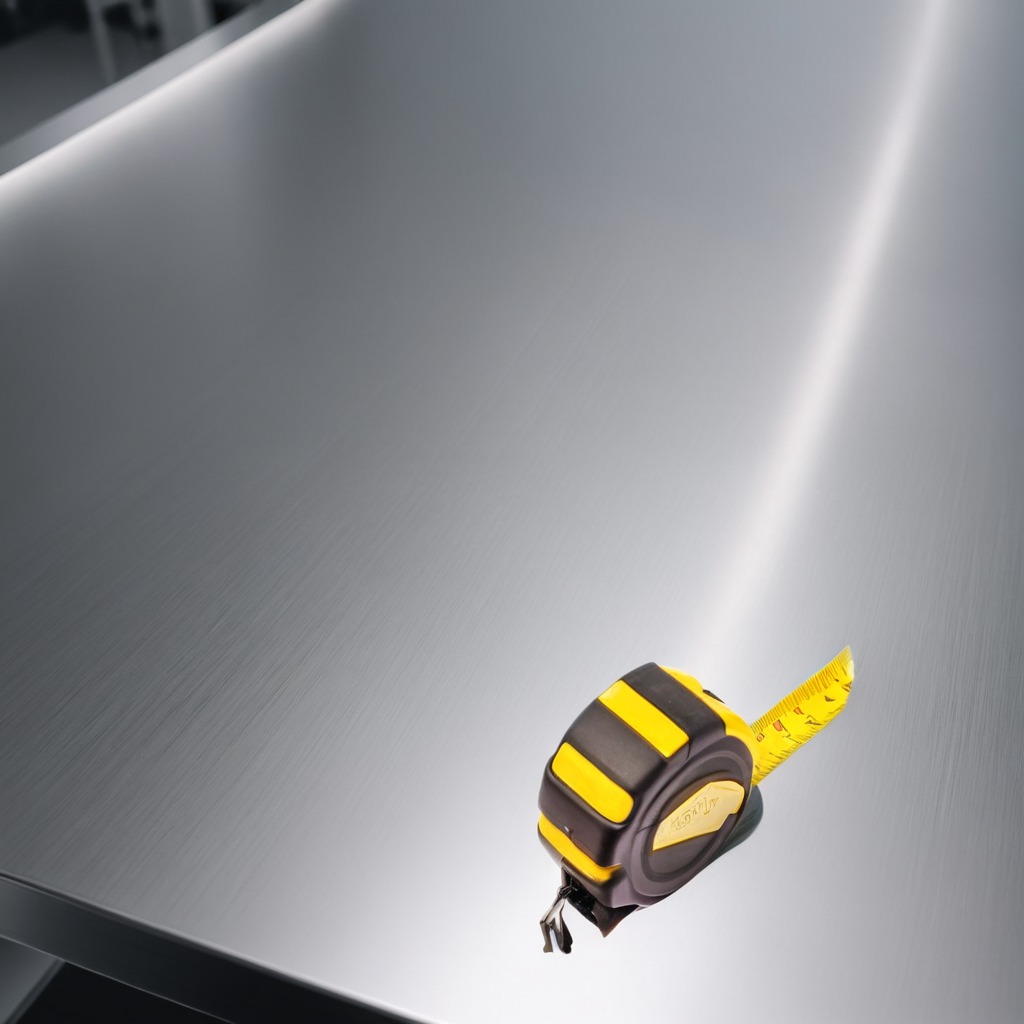
A measuring tape is lying on the stainless steel table in a high-end prototyping lab.